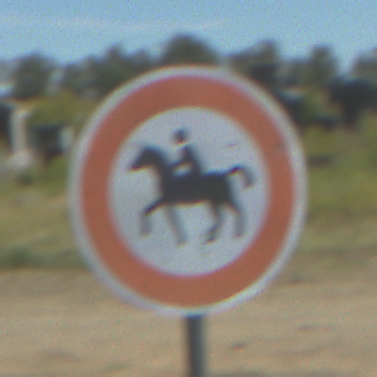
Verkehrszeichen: VerbotReiter
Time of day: Midday
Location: Outdoor (Special)
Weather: PartlyCloudy
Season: NotSpecified
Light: Natural